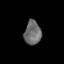
Tissue: lung
Cell type: Myeloid cells
Senescence score: 0.5662
Nuclear area (px): 397
Mean DAPI intensity: 106.307